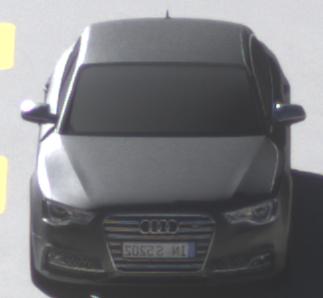
Make: Audi
Model: S5
Detailed model: F5
Model produced from: 2016
Model produced until: 2019
Doors: 2
Color: gray
Road condition: dry road
Daytime: morning or afternoon
Contrast: high contrast